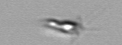
Label: Calciopappus